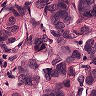
Metastatic tissue present: yes